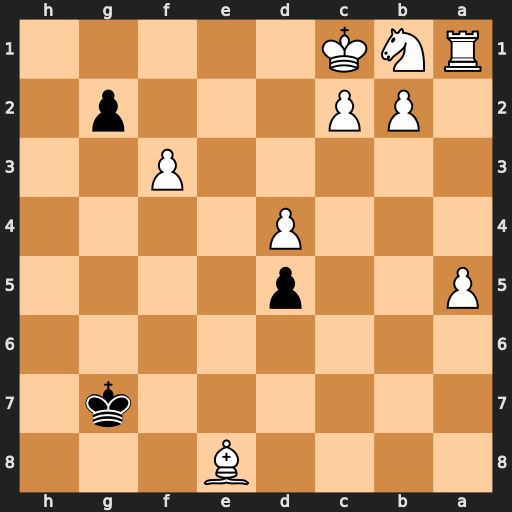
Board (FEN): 4B3/6k1/8/P2p4/3P4/5P2/1PP3p1/RNK5
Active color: b
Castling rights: -
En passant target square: -
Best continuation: g1=Q+ Kd2 Qxd4+